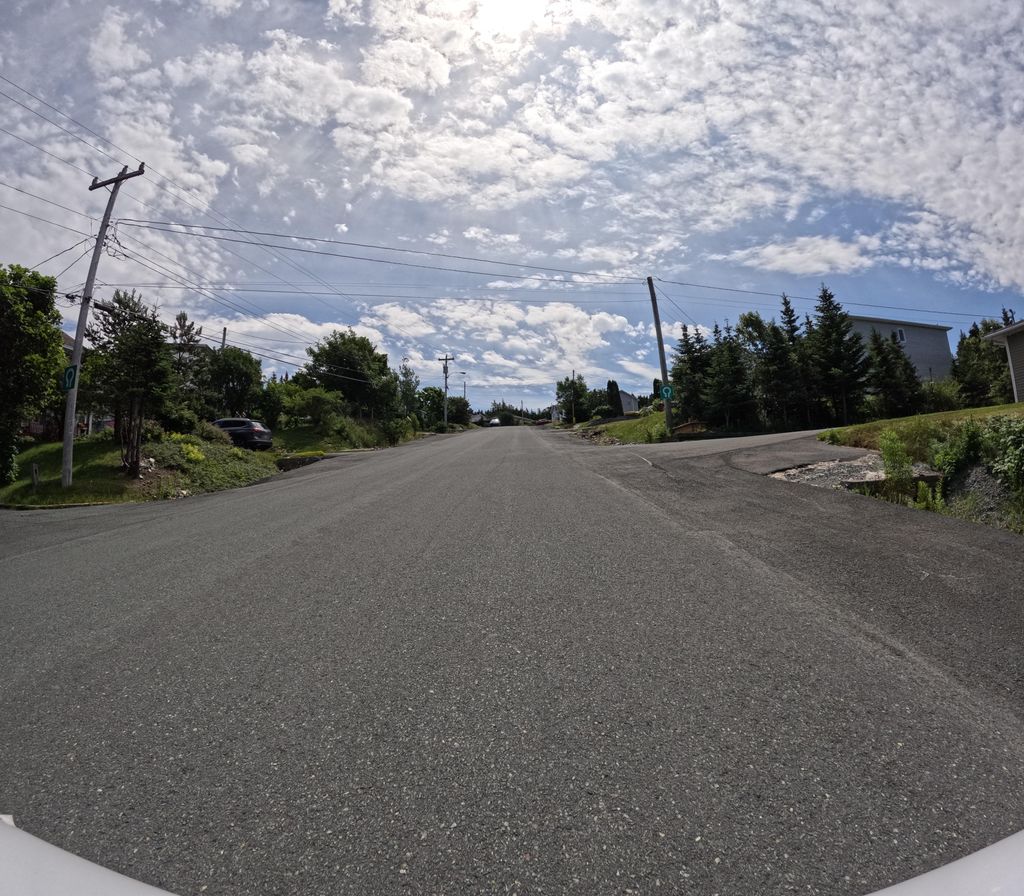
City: st_johns